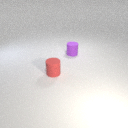
small red rubber cylinder to the left of small purple rubber cylinder